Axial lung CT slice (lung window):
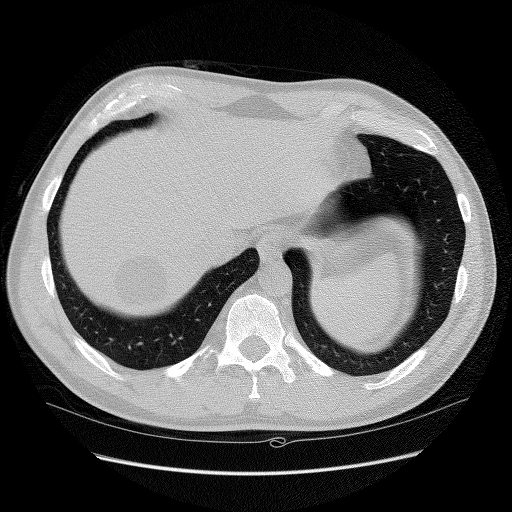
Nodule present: no